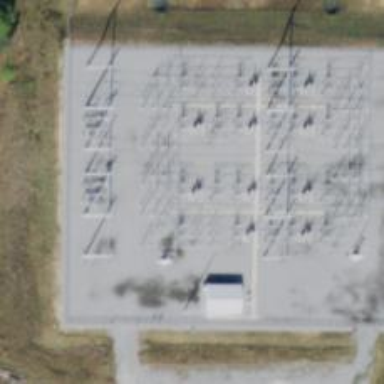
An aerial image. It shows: Switch for power supply.